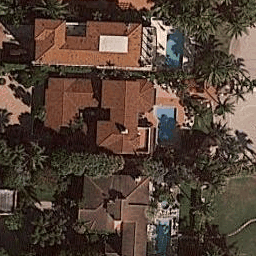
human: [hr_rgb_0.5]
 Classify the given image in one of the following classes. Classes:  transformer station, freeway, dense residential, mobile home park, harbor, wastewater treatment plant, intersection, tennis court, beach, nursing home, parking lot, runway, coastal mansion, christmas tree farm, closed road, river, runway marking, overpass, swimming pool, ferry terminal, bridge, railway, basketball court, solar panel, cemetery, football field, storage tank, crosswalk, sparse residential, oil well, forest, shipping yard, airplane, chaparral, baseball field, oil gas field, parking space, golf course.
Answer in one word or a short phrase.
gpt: coastal mansion